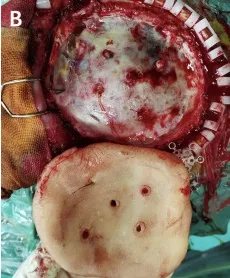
(B, C) The lesions originated from the outer layer of the intact dura matter through the HAC holes (black arrows).
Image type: medical_photograph (other_medical_photograph)